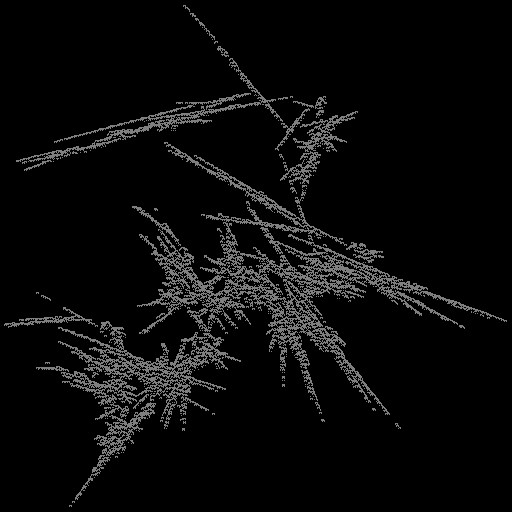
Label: groundpine